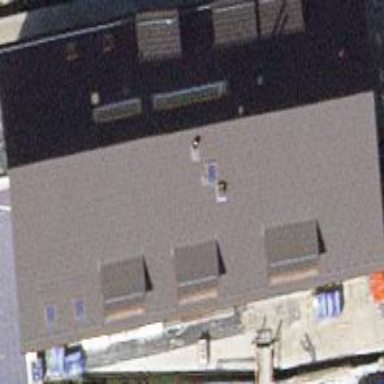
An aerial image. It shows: Gabled roof adorns the apartments building.